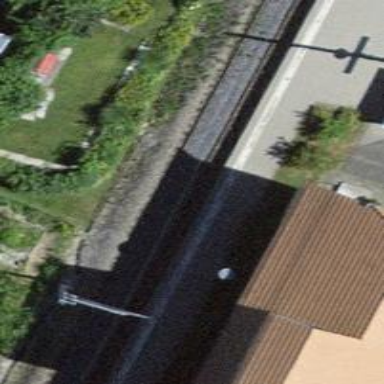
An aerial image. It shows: Public transport stop position along the railway.